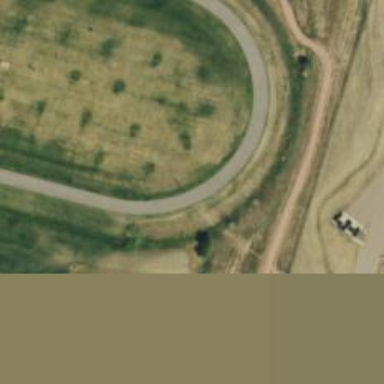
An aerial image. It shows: Track located within leisure land area.